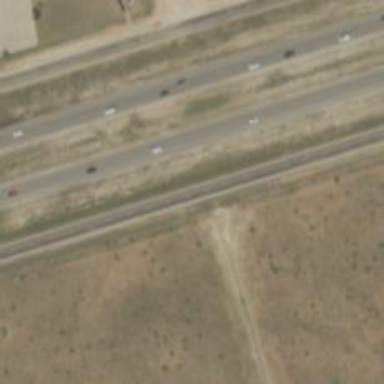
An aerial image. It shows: Tertiary road with frontage road.